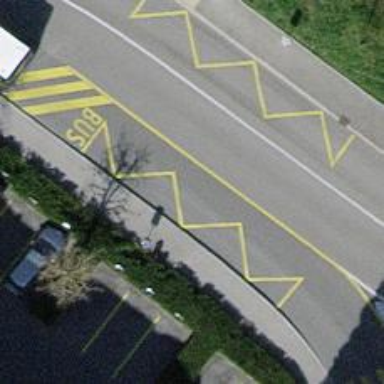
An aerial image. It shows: Bus stop along the road.